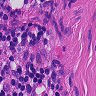
Metastatic tissue present: no